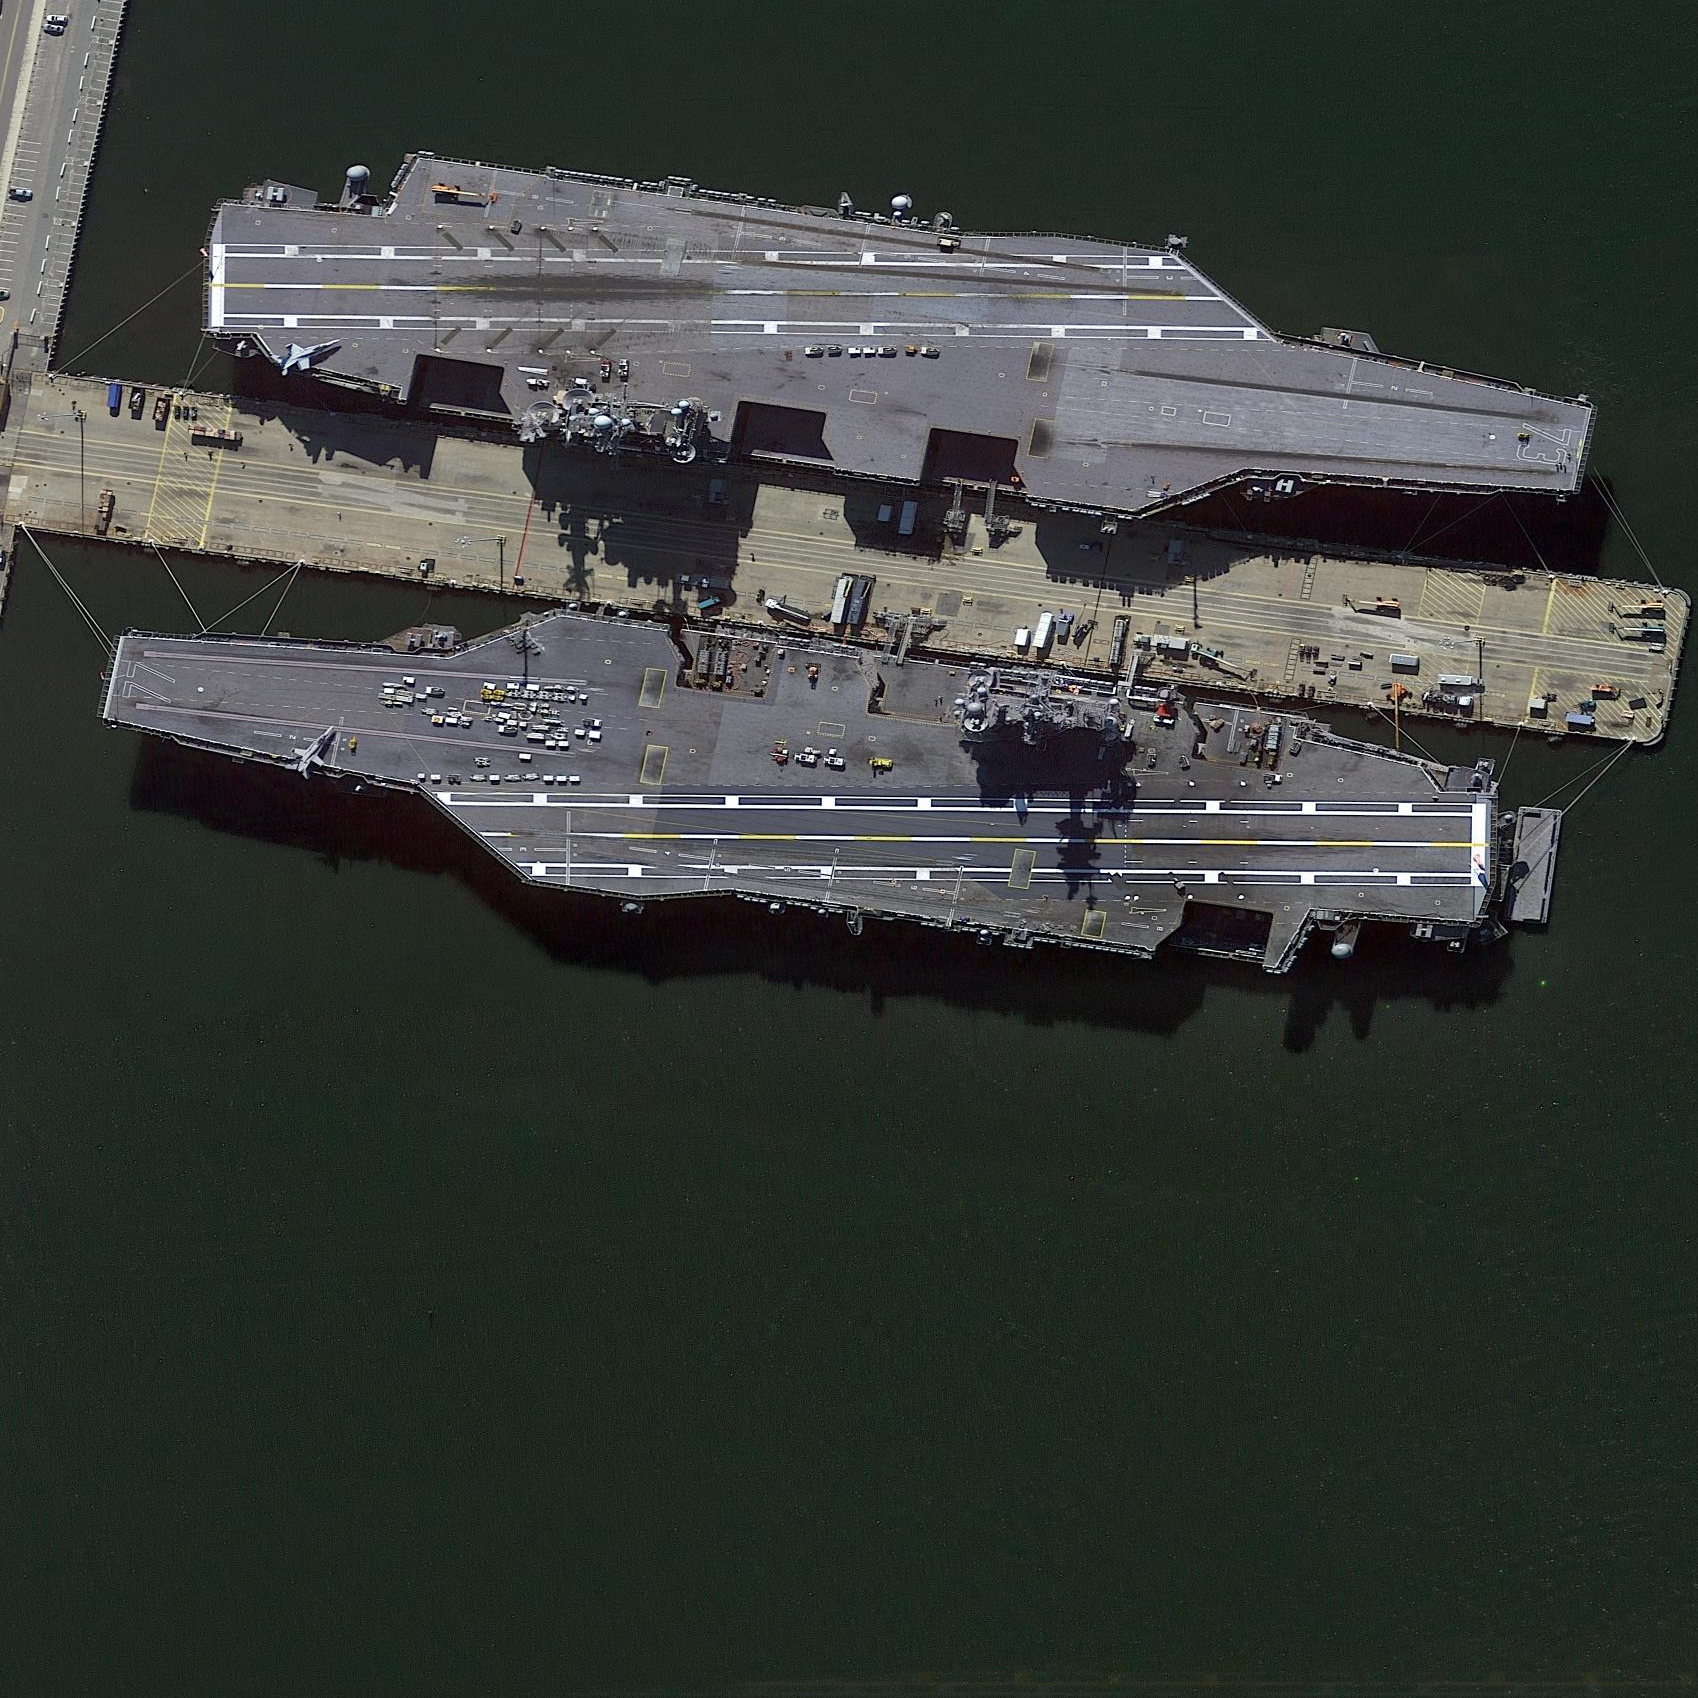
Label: aircraft_carrier